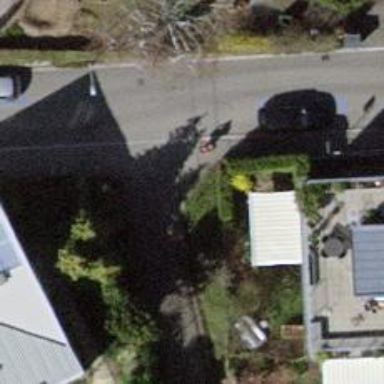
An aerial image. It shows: Unmarked crossing with traffic calming table.